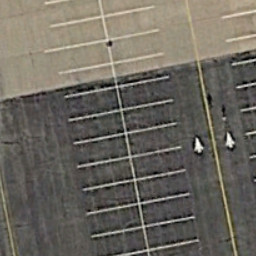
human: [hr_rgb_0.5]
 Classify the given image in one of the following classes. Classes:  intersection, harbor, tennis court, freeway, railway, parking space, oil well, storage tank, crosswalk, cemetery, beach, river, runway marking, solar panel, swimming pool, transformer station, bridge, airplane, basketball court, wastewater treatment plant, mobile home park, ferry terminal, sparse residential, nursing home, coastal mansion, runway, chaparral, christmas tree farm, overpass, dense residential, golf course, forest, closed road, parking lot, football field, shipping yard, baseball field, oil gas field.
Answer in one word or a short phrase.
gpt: parking space